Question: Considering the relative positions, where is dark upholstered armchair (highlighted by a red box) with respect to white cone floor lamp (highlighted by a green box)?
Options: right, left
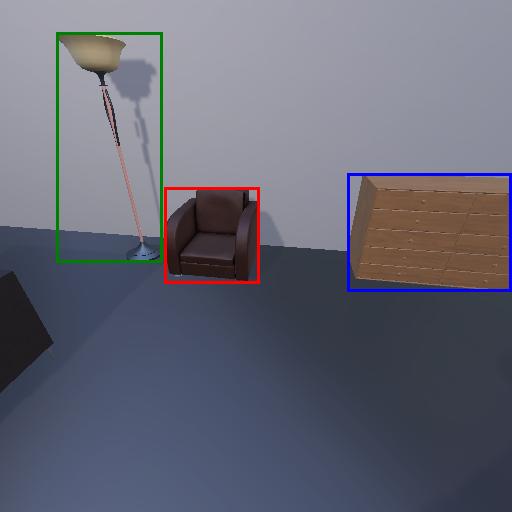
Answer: right